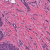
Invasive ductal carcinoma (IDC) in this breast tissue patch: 0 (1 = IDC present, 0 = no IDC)